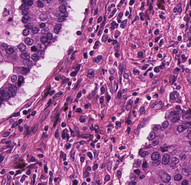
Tumor epithelial tissue: yes
Tumor-associated stroma tissue: yes
Normal tissue: no